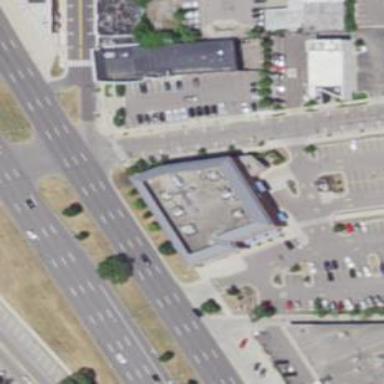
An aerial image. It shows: Retail building.